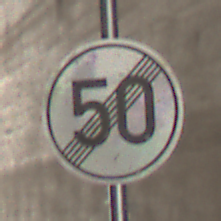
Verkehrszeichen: EndeGeschwindigkeit50
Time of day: Midday
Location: Roofed (Tunnel)
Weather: NotSpecified
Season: NotSpecified
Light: Natural